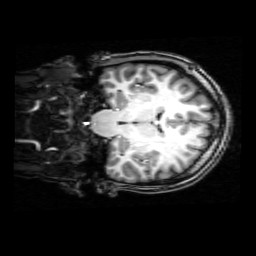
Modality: T1w
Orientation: coronal
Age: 23
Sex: female
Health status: healthy
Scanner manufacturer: philips
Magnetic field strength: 3 T
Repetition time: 0.008 s
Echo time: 0.0037 s